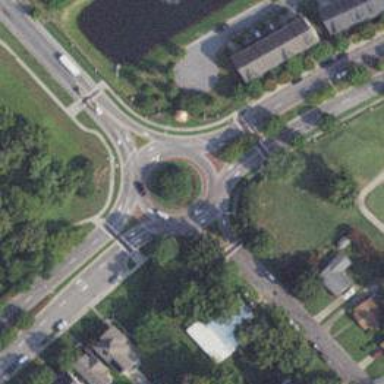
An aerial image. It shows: Tertiary road leading to roundabout.